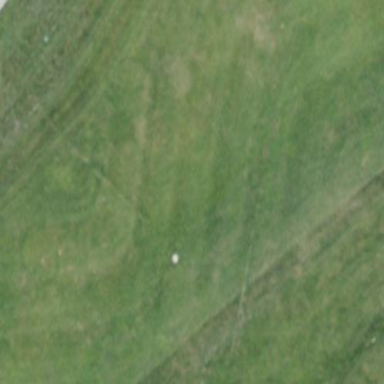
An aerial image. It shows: Golf fairway surrounded by grass.